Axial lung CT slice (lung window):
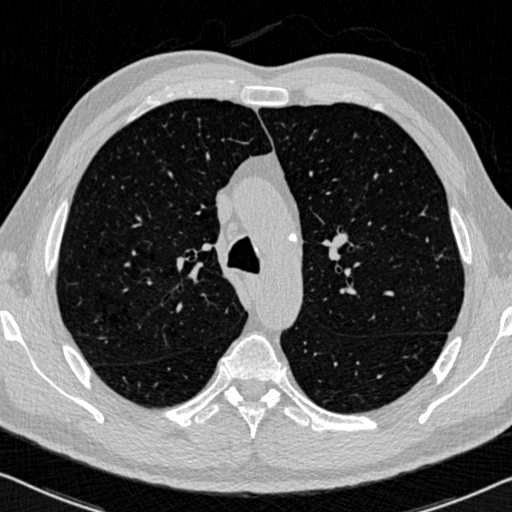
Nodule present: no